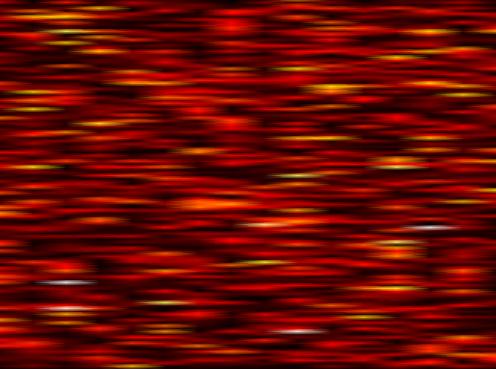
Label: OFDM